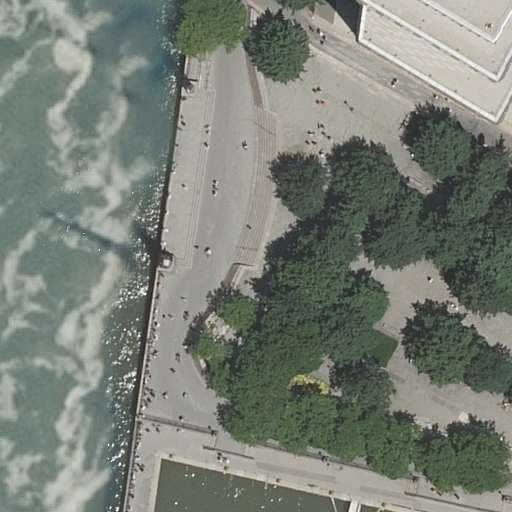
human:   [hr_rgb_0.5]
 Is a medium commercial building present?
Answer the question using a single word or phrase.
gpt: no

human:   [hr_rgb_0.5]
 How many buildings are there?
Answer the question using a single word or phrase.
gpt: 1

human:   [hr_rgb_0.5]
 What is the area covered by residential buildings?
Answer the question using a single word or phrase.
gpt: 498m2

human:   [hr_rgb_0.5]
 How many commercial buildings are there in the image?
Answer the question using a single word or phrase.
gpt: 0

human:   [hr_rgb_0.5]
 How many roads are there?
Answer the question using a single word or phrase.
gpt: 2

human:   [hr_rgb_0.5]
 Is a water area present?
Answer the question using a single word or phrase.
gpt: yes

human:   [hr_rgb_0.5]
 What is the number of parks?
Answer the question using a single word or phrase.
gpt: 1

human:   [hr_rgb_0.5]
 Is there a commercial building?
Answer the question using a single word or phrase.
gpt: no

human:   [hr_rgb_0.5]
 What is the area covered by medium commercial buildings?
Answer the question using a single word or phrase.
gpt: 0m2

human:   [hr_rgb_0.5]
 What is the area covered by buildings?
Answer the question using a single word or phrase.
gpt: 498m2

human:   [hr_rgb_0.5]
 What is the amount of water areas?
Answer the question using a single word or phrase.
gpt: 1

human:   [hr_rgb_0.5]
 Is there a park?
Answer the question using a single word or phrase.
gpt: yes

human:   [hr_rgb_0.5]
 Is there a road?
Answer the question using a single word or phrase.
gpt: yes

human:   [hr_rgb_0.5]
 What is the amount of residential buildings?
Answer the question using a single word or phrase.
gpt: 1

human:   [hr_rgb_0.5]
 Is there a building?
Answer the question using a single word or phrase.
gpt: yes

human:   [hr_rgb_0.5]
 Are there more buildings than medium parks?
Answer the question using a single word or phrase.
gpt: yes

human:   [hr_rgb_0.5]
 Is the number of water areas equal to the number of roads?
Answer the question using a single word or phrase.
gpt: no

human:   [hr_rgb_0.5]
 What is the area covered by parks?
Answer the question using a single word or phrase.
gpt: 6194m2

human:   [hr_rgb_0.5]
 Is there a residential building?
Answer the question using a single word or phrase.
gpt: yes

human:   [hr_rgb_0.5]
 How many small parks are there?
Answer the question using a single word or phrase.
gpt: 0

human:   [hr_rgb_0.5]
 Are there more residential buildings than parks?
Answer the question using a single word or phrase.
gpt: no

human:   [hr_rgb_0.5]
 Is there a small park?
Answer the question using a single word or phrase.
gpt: no

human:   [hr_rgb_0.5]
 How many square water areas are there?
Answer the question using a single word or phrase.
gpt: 0

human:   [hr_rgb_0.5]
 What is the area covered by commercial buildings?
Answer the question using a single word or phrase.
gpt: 0m2

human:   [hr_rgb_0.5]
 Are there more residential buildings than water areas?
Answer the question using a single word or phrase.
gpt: no

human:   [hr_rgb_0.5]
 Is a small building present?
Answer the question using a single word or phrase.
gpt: no

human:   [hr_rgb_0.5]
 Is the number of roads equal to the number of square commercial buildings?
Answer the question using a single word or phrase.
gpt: no

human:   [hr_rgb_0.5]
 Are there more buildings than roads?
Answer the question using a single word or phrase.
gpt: no

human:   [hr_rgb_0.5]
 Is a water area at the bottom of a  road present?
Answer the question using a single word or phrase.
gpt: no

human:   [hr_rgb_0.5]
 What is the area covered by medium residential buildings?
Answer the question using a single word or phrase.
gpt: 498m2

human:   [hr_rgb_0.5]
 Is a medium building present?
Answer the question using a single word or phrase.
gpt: yes

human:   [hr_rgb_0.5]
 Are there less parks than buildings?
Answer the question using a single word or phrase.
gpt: no

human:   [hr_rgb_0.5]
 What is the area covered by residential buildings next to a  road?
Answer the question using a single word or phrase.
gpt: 498m2

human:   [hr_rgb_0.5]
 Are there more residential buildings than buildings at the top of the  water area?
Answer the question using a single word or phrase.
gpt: no

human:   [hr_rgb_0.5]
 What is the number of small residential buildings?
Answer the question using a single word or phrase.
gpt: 0

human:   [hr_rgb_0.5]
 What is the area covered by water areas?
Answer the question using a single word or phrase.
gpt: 3584m2

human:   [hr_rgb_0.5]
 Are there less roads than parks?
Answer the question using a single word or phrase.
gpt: no

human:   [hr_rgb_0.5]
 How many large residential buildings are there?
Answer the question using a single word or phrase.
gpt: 0

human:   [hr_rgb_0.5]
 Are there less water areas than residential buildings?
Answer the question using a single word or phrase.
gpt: no

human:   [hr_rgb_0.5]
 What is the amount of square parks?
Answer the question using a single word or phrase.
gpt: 0

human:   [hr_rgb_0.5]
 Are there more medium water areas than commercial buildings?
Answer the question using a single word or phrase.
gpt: no

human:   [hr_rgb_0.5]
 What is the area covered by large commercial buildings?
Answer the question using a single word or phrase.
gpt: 0m2

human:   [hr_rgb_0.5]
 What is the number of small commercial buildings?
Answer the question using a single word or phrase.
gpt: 0

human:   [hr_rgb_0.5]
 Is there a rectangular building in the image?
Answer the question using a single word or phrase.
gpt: yes

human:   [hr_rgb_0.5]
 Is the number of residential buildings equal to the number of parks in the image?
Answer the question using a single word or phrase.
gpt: yes

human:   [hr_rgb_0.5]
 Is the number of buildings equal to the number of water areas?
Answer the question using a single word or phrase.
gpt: yes

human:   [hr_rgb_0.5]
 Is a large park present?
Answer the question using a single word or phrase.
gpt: yes

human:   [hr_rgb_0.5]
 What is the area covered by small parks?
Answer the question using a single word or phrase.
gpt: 0m2

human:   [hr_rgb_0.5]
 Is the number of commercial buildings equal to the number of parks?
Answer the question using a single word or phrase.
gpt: no

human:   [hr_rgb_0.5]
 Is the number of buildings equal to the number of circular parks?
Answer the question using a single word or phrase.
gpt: no

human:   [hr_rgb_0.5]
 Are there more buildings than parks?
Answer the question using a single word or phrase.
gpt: no

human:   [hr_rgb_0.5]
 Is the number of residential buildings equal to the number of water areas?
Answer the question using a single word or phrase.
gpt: yes

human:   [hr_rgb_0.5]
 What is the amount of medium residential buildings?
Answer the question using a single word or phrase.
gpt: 1

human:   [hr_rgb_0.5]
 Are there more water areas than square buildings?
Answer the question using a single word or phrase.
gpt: yes

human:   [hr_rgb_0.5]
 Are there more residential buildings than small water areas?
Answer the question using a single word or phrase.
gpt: yes

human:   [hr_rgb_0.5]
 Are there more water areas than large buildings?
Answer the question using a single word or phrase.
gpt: yes

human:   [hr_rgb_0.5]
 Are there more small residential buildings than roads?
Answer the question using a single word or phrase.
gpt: no

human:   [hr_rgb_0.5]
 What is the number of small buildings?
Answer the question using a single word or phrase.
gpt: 0

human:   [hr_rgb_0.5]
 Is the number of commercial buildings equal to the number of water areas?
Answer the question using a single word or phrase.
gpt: no

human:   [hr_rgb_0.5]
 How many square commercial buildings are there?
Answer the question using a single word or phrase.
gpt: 0

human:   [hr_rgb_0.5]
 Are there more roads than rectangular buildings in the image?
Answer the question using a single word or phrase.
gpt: yes

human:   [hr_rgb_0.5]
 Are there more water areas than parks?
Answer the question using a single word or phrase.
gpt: no

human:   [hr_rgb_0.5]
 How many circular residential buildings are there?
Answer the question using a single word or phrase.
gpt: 0

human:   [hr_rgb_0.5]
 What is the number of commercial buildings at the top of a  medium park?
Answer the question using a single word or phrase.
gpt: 0